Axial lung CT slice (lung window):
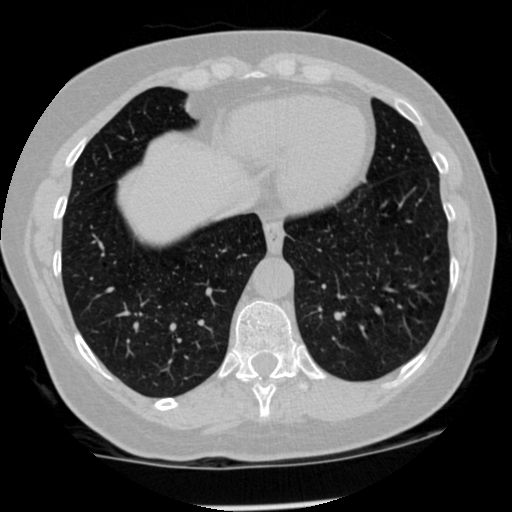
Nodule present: no